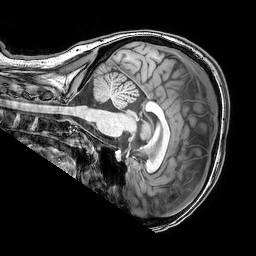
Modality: T1w
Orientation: sagittal
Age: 19
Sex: male